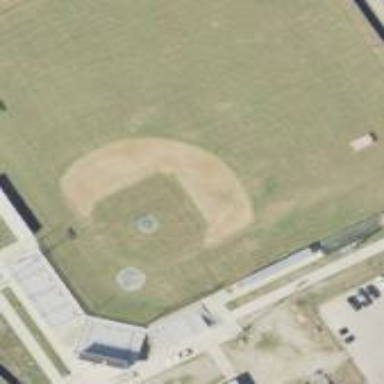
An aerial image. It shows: Baseball pitch for leisure land.